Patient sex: F
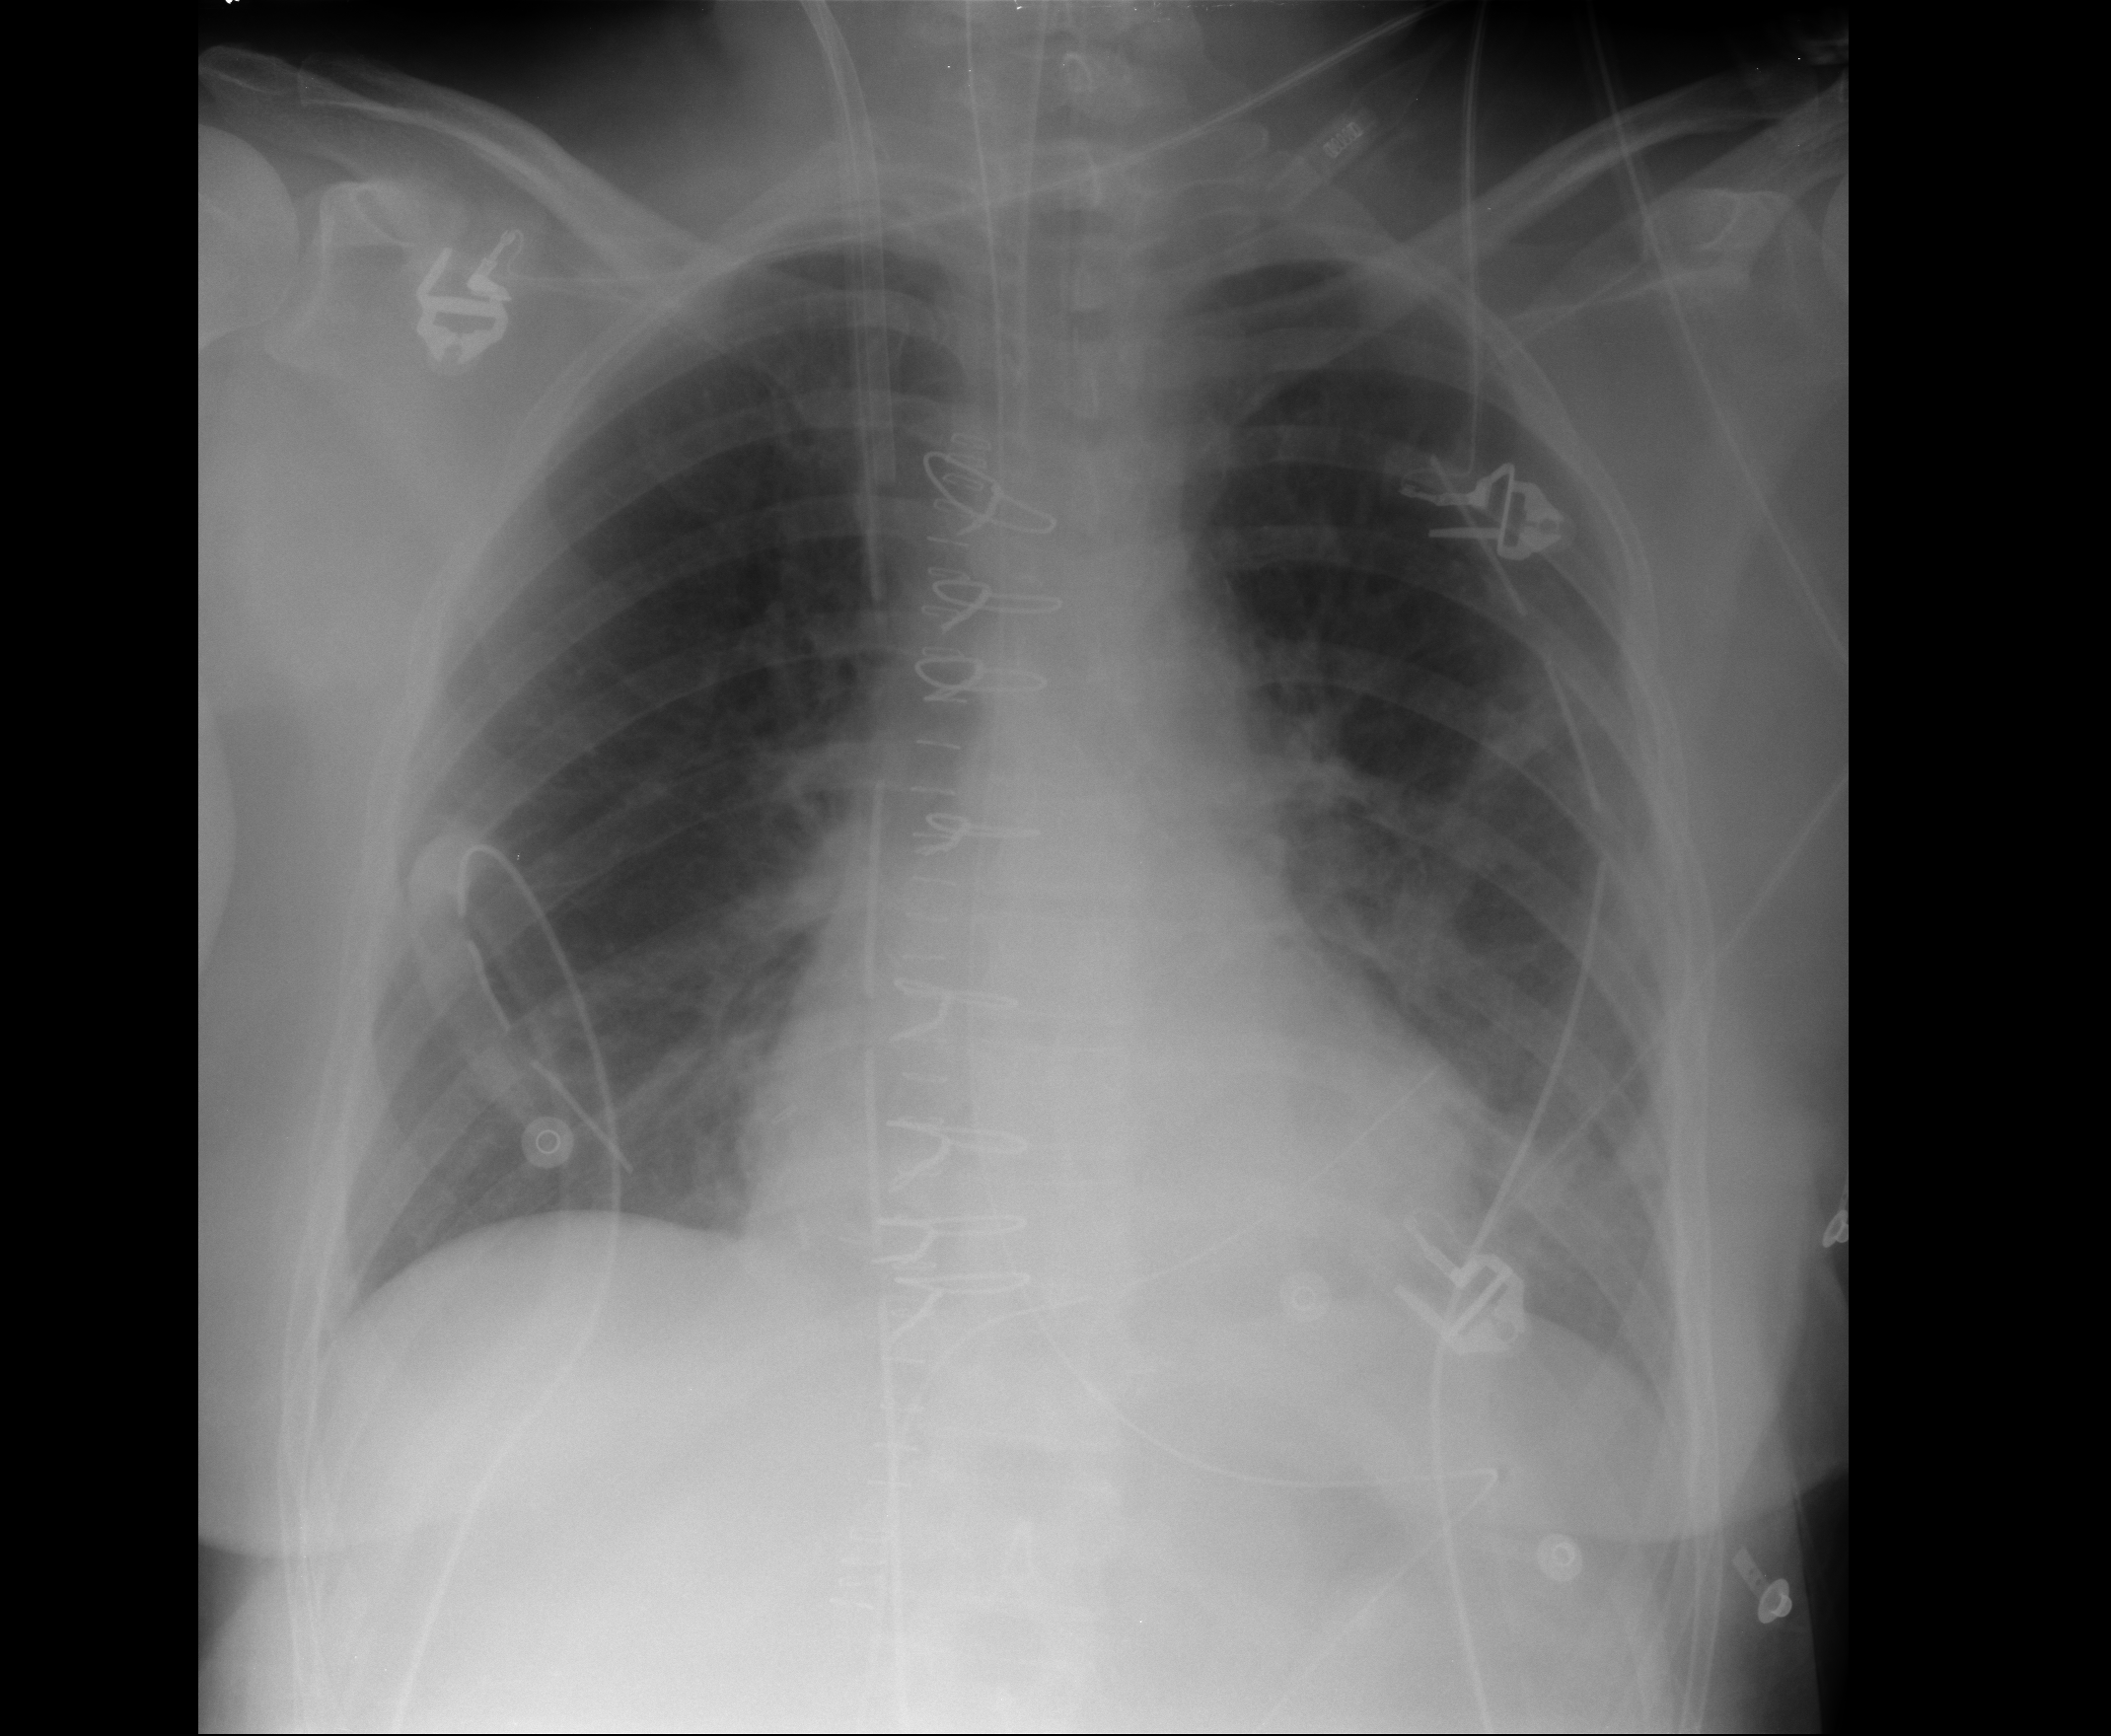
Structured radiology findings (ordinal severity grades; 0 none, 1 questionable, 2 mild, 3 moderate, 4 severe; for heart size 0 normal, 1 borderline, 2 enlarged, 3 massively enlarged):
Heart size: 0
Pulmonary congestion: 2
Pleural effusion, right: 0
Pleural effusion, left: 0
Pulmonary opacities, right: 0
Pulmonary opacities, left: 0
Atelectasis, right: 2
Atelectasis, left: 2